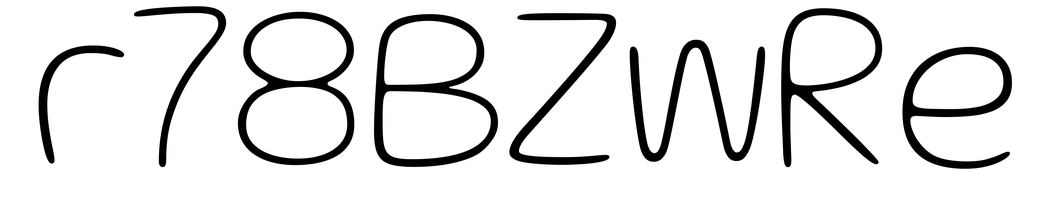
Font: Gluten_Thin